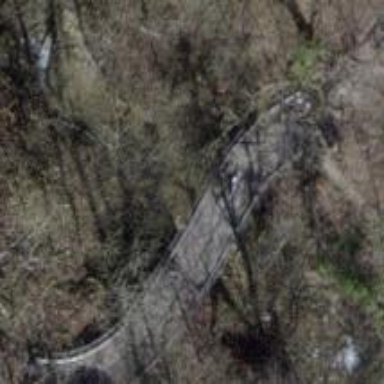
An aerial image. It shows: Footway road on concrete bridge.